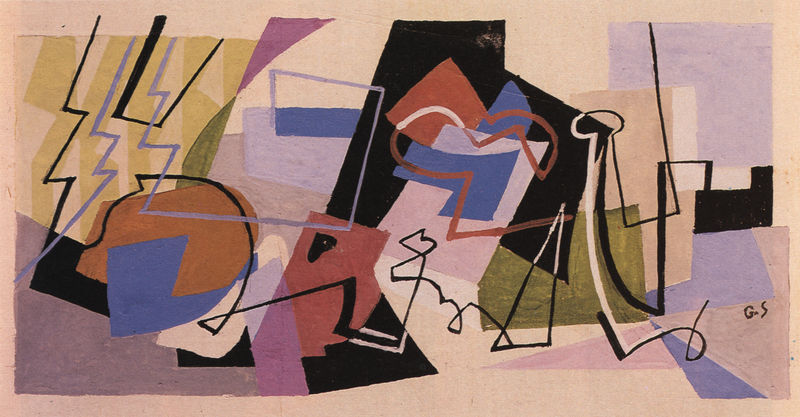
Titel: Natura morta astratta
Künstler: Gino Severini
Standort: Milano
Institution: (Privatsammlung)
Schlagwörter: blau, weiß, dreieck, gelb, grün, kubismus, braun, bunt, grau, schwarz, rot, beige, expressionismus, signatur, figur, rosa, stilleben, stillleben, farbig, italien, abstrakt, farben, modern, formen, lila, linien, figuren, futurismus, form, zacken, natura, modernismus, quadrat, ros, morte, kandinsky, couleurs, geometrique, lignes, synthetischer kubismus, applati, chaos, decentre, g.s